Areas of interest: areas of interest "Basketball Arena"
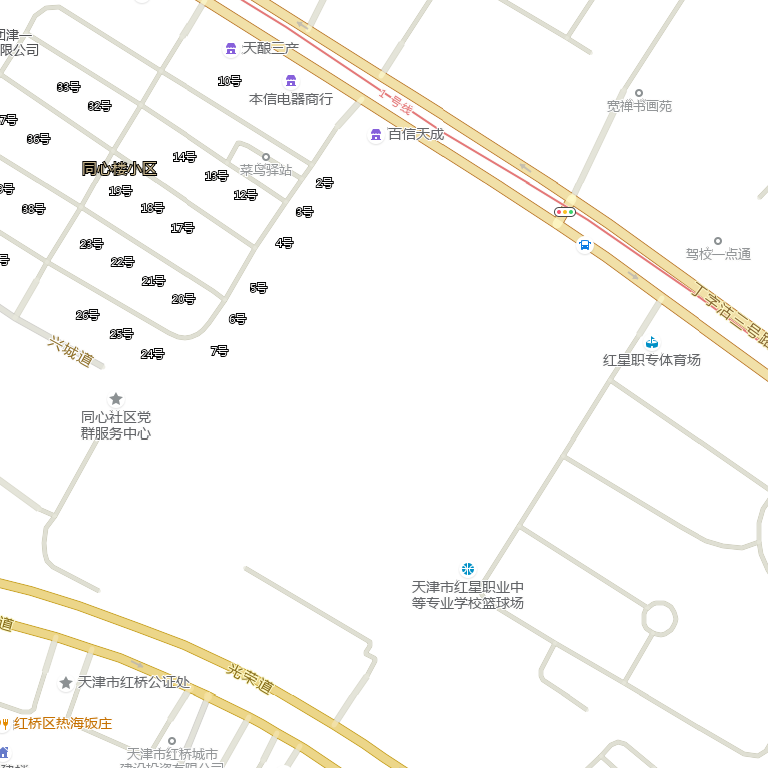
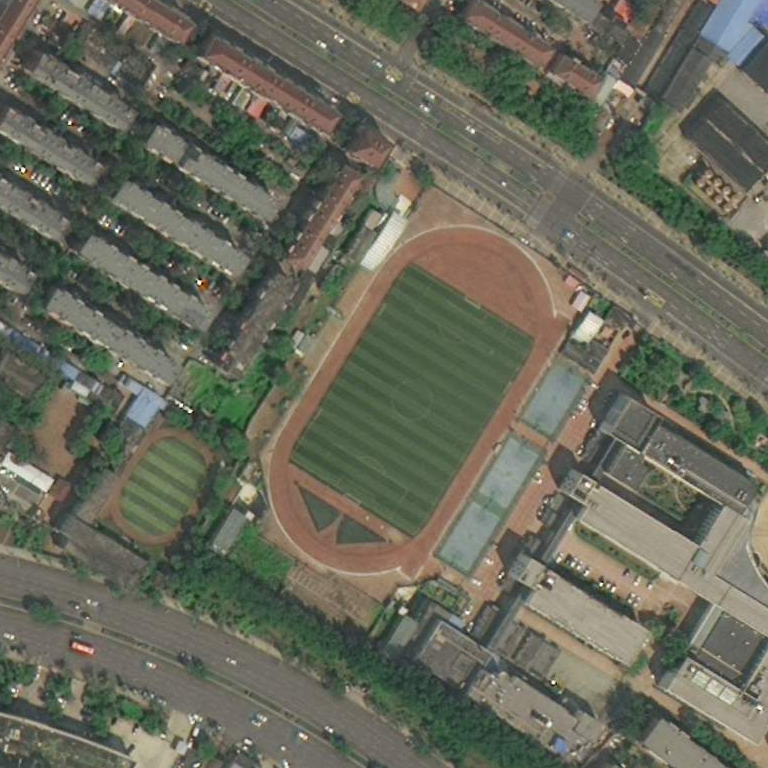